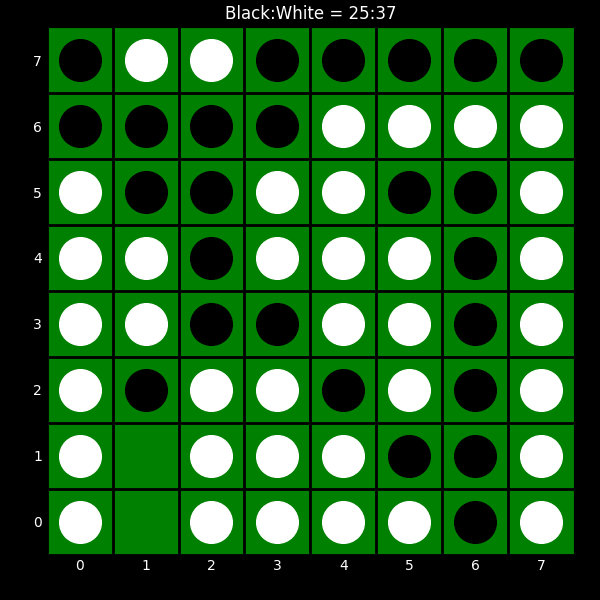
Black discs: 25
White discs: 37